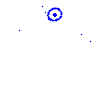
Particle: kaon